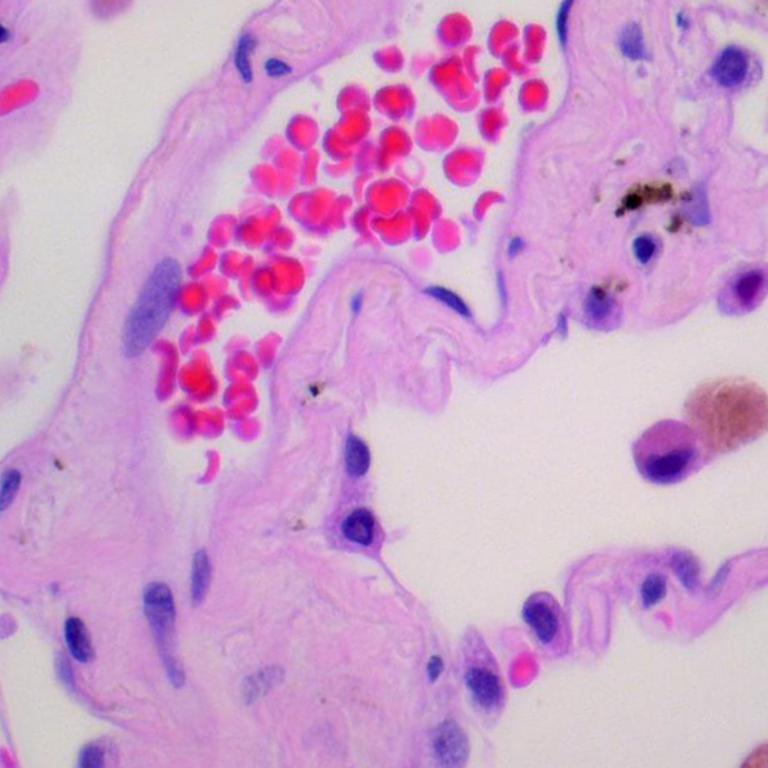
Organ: lung
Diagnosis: benign